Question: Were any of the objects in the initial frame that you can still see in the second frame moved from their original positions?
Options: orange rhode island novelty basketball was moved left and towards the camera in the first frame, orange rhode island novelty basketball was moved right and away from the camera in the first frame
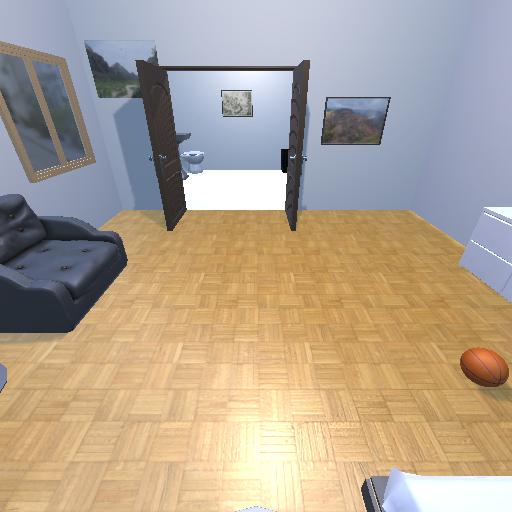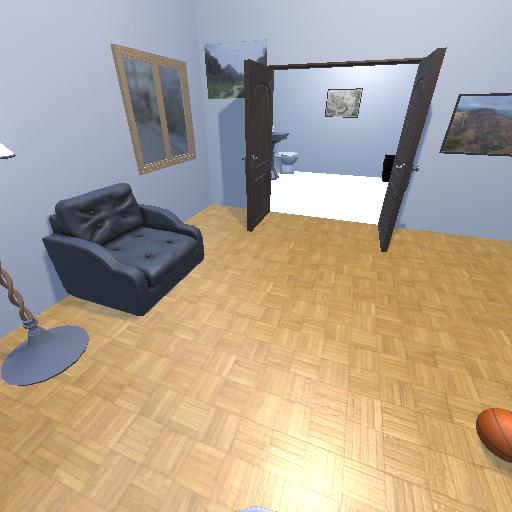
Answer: orange rhode island novelty basketball was moved left and towards the camera in the first frame